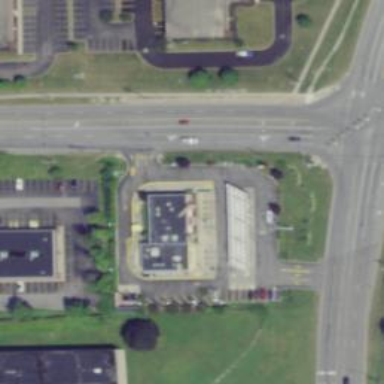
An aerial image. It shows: Convenience shop.